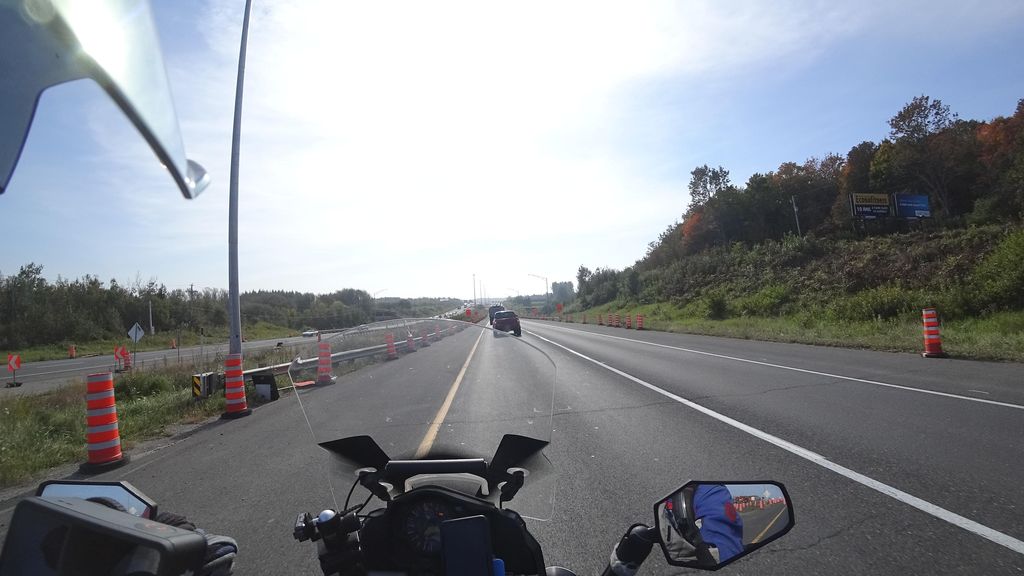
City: quebec_city